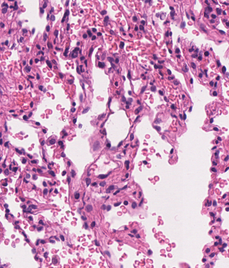
Tumor epithelial tissue: no
Tumor-associated stroma tissue: no
Normal tissue: yes